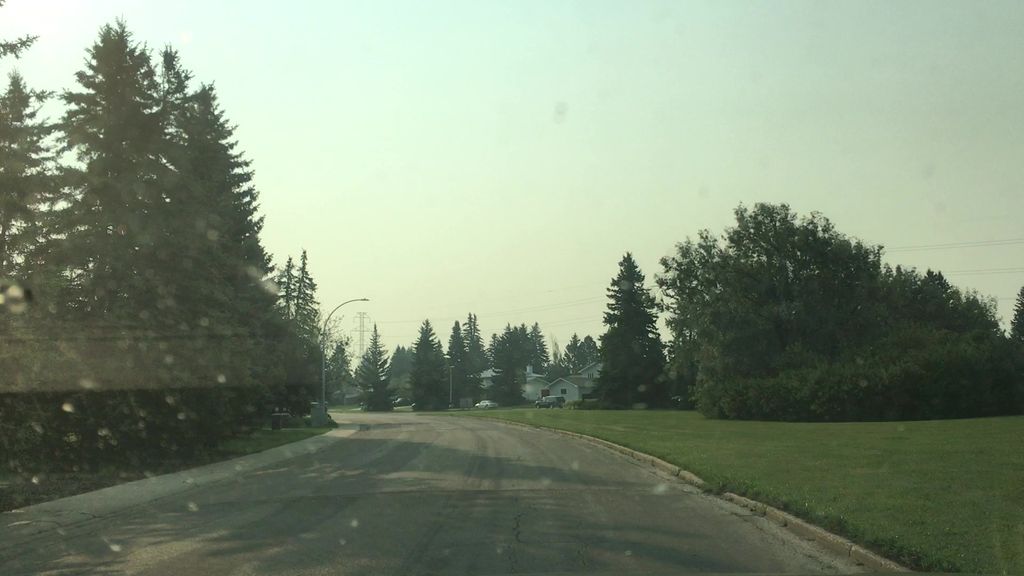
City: edmonton